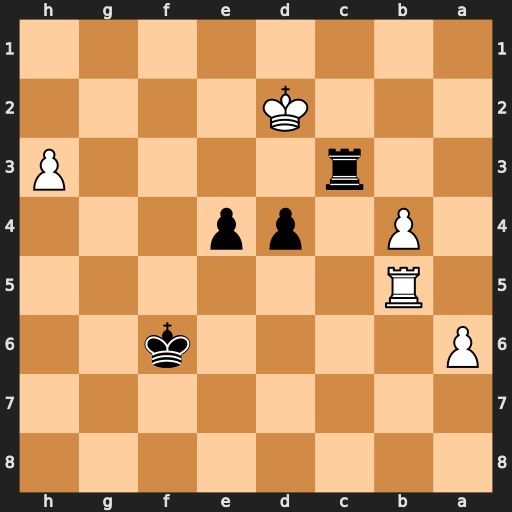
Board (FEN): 8/8/P4k2/1R6/1P1pp3/2r4P/3K4/8
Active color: b
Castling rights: -
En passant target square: -
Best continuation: e3+ Ke2 Rc2+ Kf3 e2